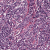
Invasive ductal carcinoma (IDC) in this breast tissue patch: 1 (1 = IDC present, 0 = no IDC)